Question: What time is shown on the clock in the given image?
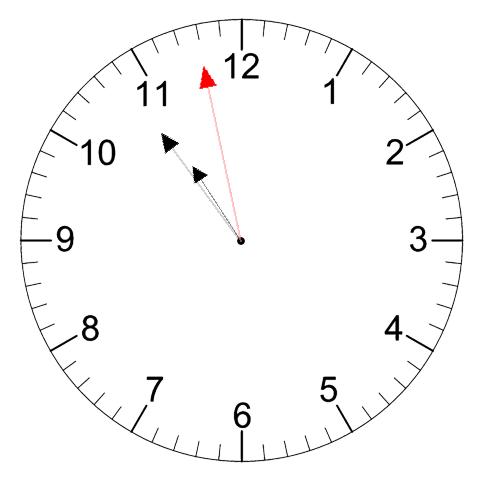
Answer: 10:53:58